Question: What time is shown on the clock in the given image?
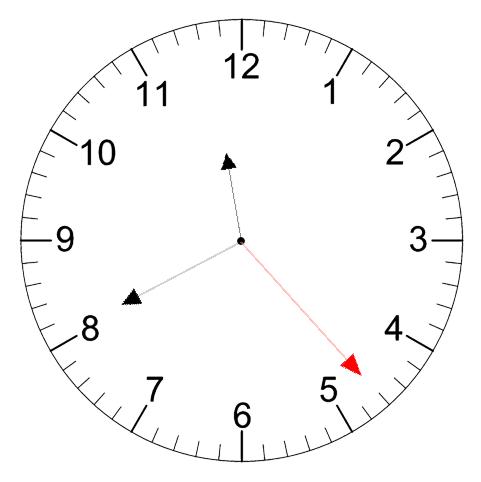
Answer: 11:40:23